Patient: sex F, age 78
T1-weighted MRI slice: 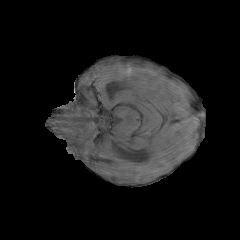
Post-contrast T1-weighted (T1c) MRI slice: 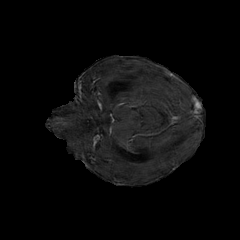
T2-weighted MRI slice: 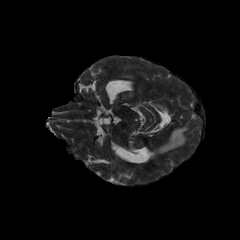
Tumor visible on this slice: no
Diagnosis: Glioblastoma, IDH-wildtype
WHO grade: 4